Question: I'm trying to create my own control. And i'm stuck on adding scroll bars to it.
For test purposes i hardcoded the scroll bar values.
Here is my class:
'''
public sealed class BarrelPanel : Control
{
public static readonly DependencyProperty VerticalScrollBarVisibilityProperty =
DependencyProperty.Register(
"VerticalScrollBarVisibility", typeof(Visibility),
typeof(BarrelPanel), null);
public Visibility VerticalScrollBarVisibility
{
get { return (Visibility)GetValue(VerticalScrollBarVisibilityProperty); }
set { SetValue(VerticalScrollBarVisibilityProperty, value); }
}
public BarrelPanel()
{
this.DefaultStyleKey = typeof(BarrelPanel);
}
}
'''
And here is my style:
'''
<Style TargetType="local:BarrelPanel">
<Setter Property="Template">
<Setter.Value>
<ControlTemplate TargetType="local:BarrelPanel">
<Grid>
<Grid.ColumnDefinitions>
<ColumnDefinition/>
<ColumnDefinition Width="auto"/>
</Grid.ColumnDefinitions>
<StackPanel Background="{TemplateBinding Background}"/>
<ScrollBar Grid.Column="1" Maximum="10" Orientation="Vertical" Visibility="{TemplateBinding VerticalScrollBarVisibility}" ViewportSize="1"/>
</Grid>
</ControlTemplate>
</Setter.Value>
</Setter>
</Style>
'''
The scroll bar takes part of a grid, when i set the visibility property to enabled:
'''
<local:BarrelPanel HorizontalAlignment="Left" Background="White" Margin="722,212,0,0" VerticalScrollBarVisibility="Visible" VerticalAlignment="Top" Height="217" Width="150"/>
'''
Example:

But it is not showing draggable rectangle or navigation buttons - why?
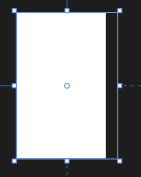
Answer: I have found an answer, more investigating the msdn on:
<URL>
My scrollbar didn't show up, because you specify what type of scrollbar will be shown:
'''
IndicatorMode="MouseIndicator"
'''
or
'''
IndicatorMode="TouchIndicator"
'''
by default it is none.